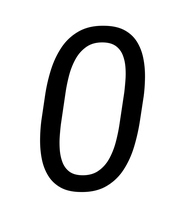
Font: Roboto-Italic_Italic